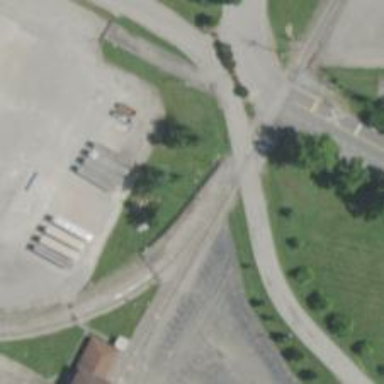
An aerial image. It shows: Level crossing along the railway.